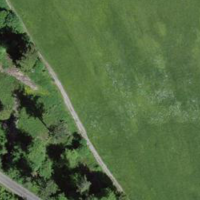
EUNIS habitat code: 24
Species observed at this site:
Pseudotsuga menziesii
Cirsium arvense